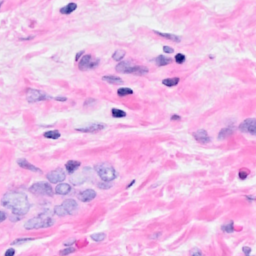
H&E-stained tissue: Breast